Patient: sex M, age 32
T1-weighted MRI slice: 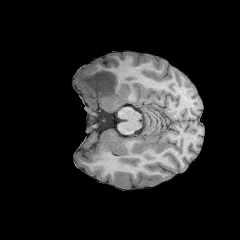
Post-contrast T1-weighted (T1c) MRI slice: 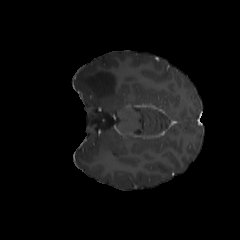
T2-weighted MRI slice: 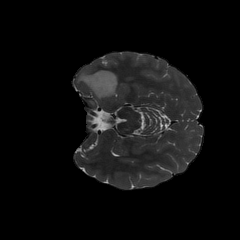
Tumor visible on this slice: yes
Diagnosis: Astrocytoma, IDH-mutant
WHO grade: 2